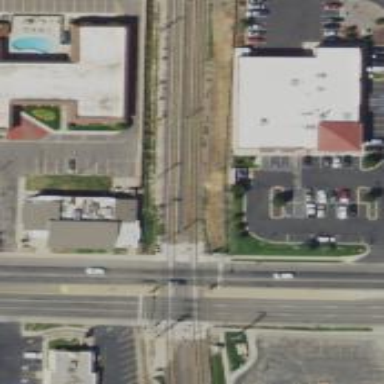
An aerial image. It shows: Railway crossing.